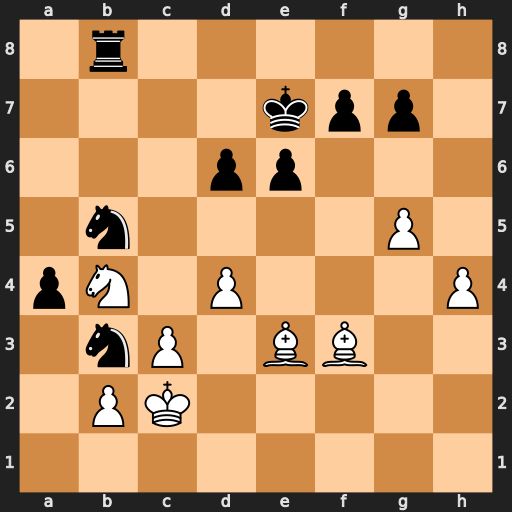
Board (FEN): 1r6/4kpp1/3pp3/1n4P1/pN1P3P/1nP1BB2/1PK5/8
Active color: w
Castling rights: -
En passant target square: -
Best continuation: Nc6+ Kf8 Nxb8